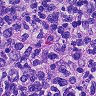
Metastatic tissue present: yes